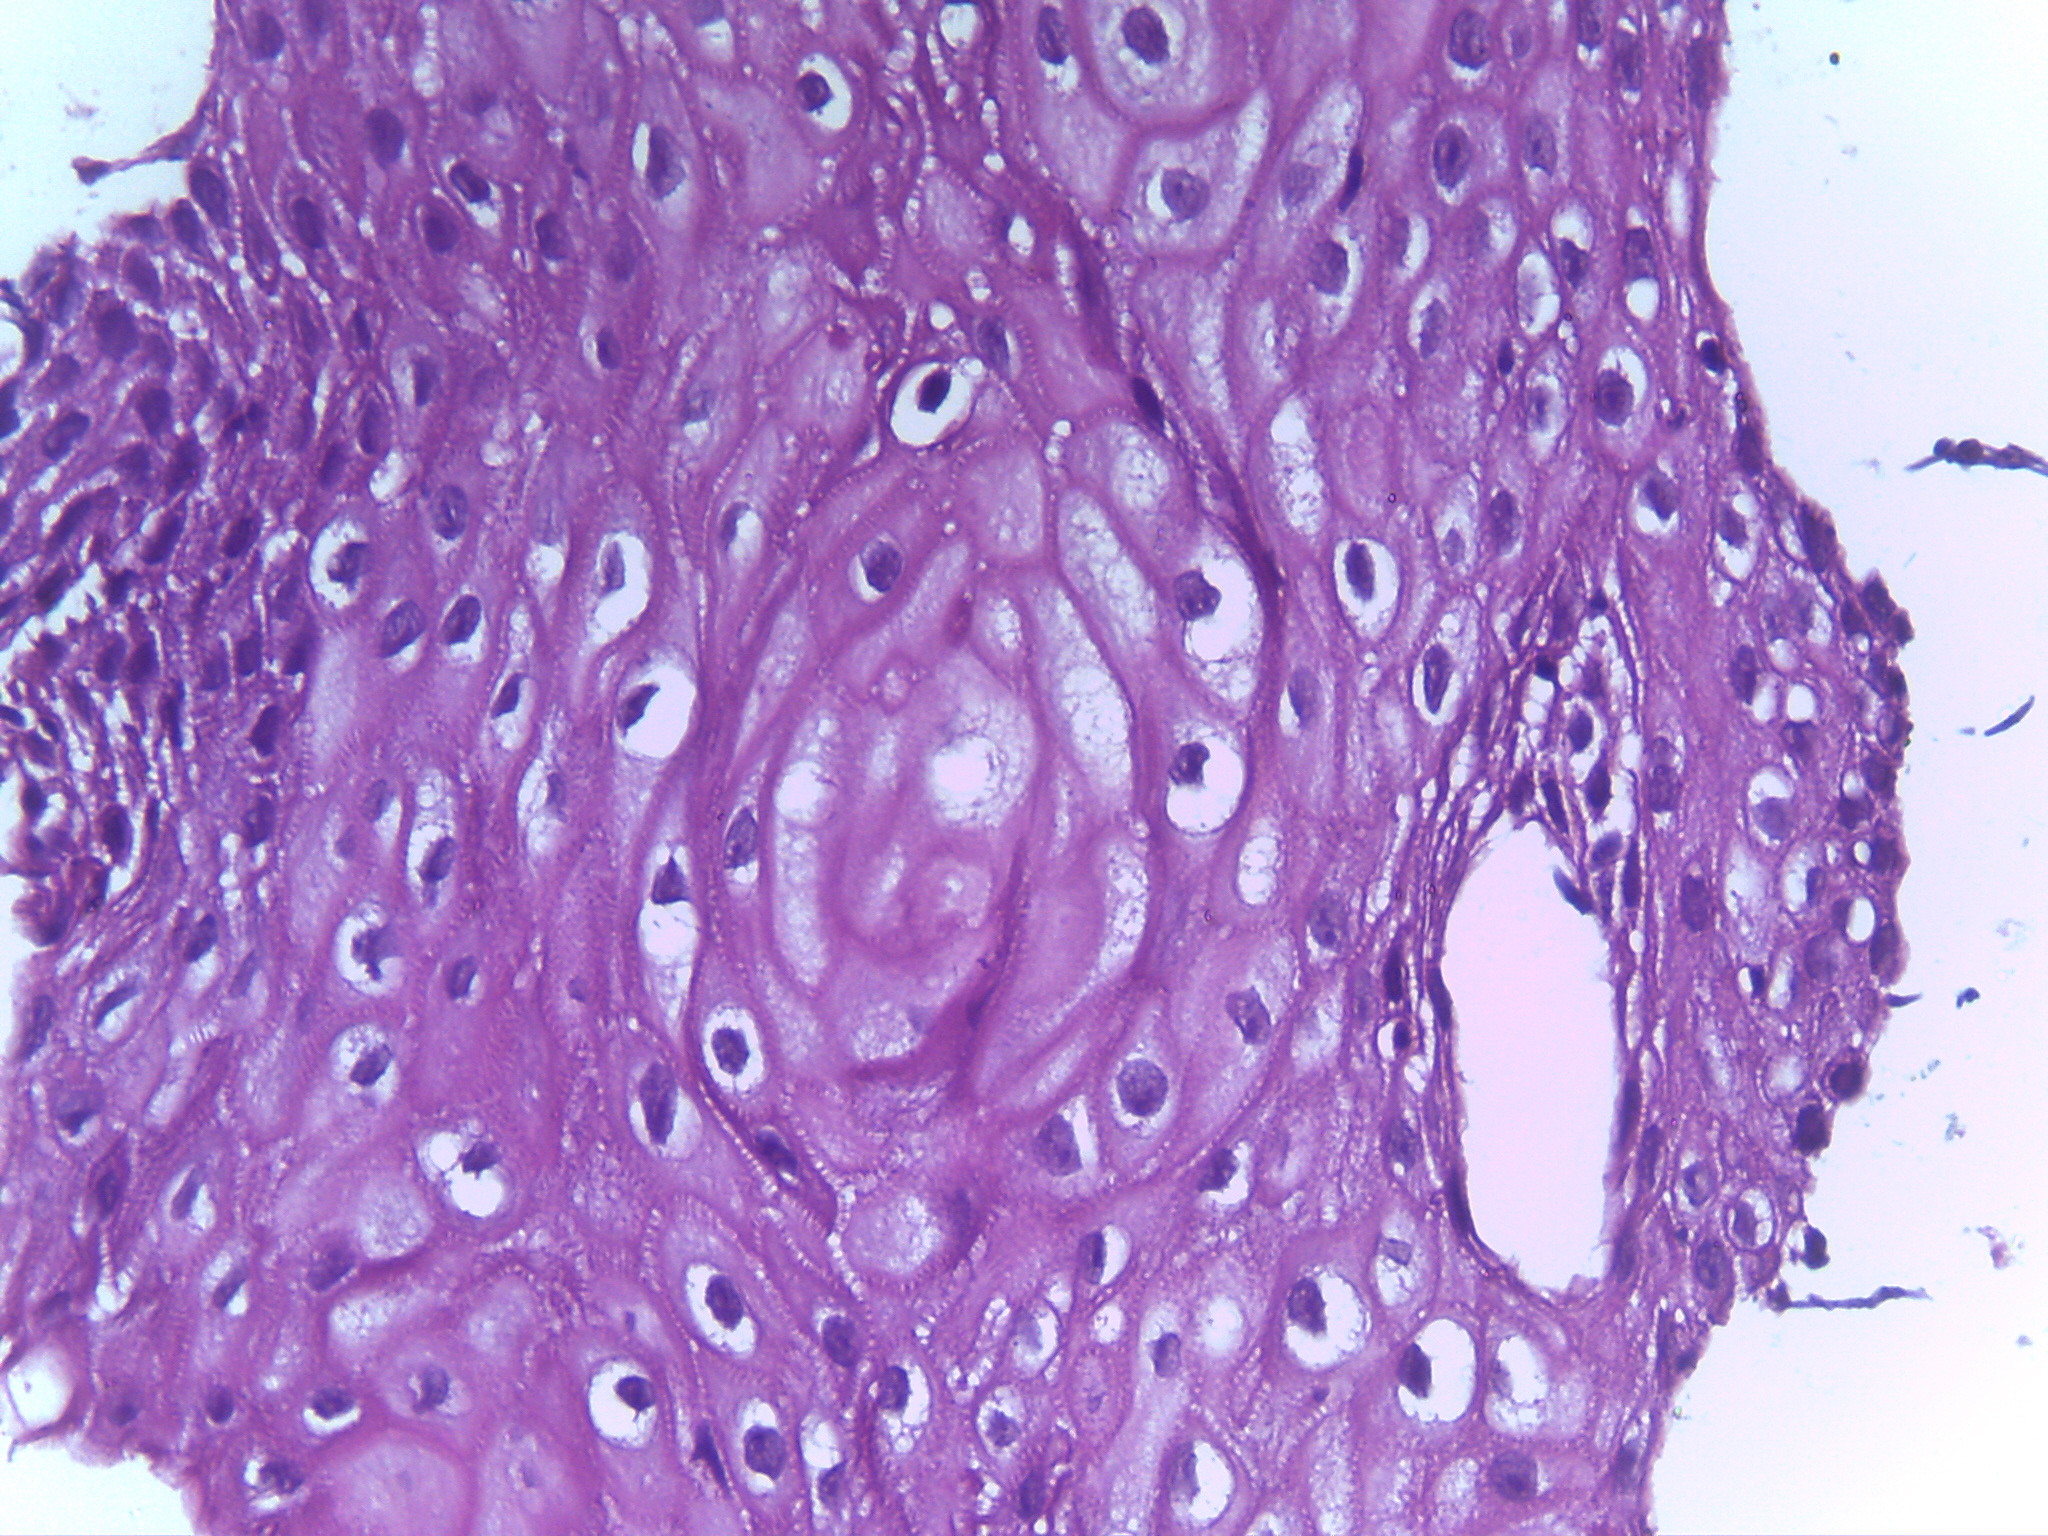
Diagnosis: Normal